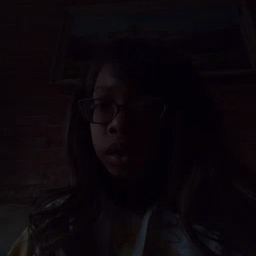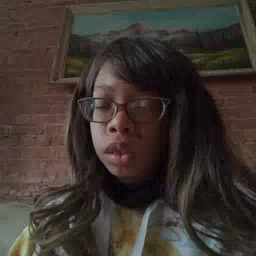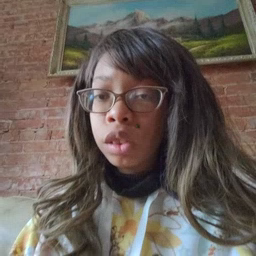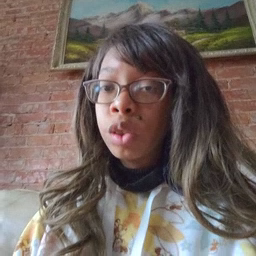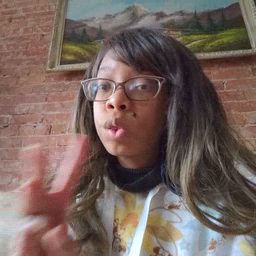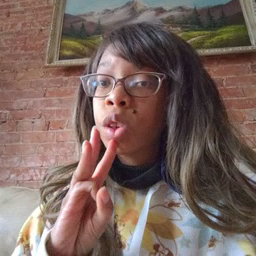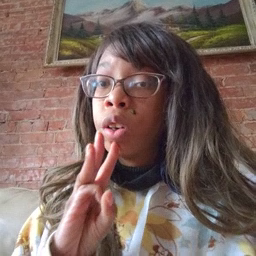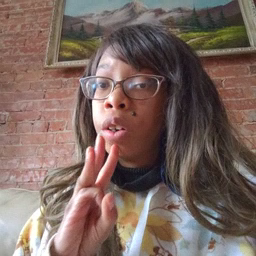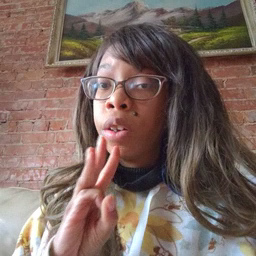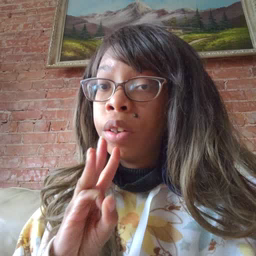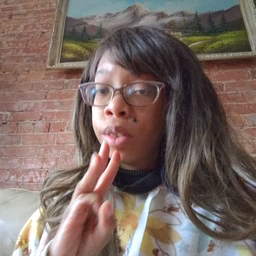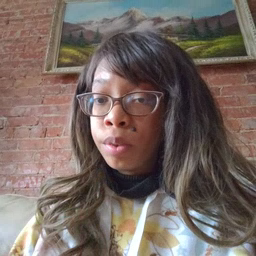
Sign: water